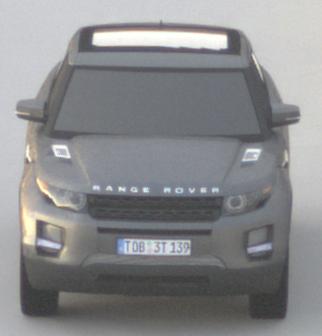
Make: Land Rover
Model: Range Rover Evoque 2.0 Si4
Detailed model: Range Rover Evoque (I)
Model produced from: 2011/08
Model produced until: 2013/11
Doors: 5
Color: gray
Road condition: dry road
Daytime: sunrise or sunset
Contrast: low contrast